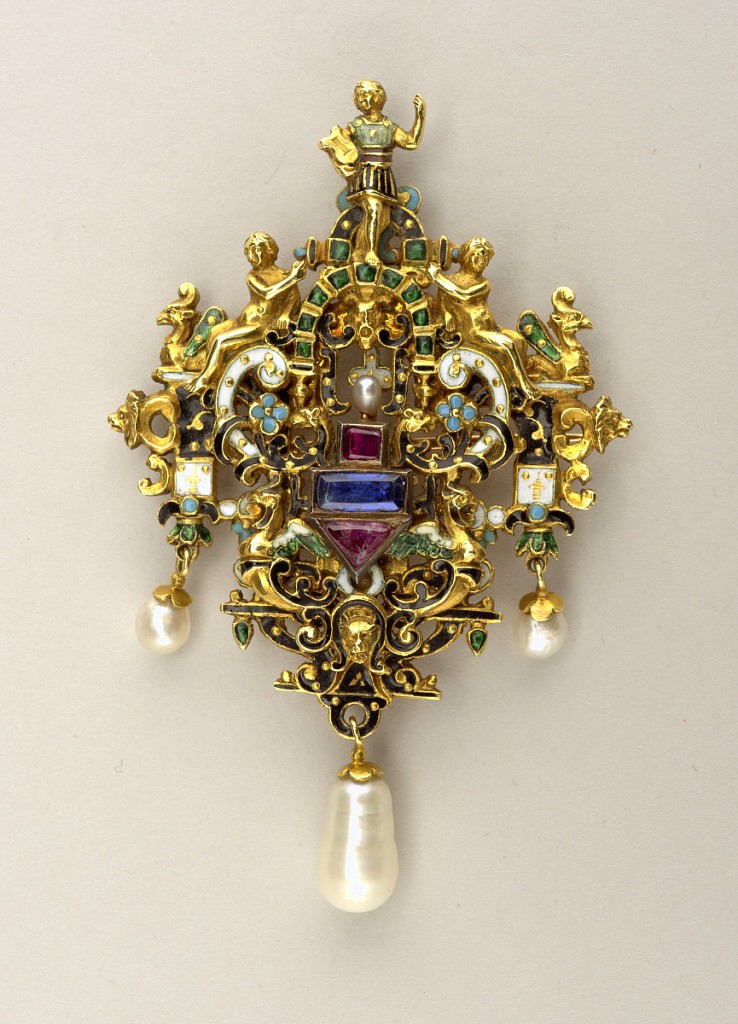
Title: Pendant
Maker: Ernesto Pierret, French, b. 1824
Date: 1875–90
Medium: Gold, enamel, rubies, sapphires, pearls
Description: Brooch in the Renaissance style of gold, enamel, rubies, sapphires and pearls.